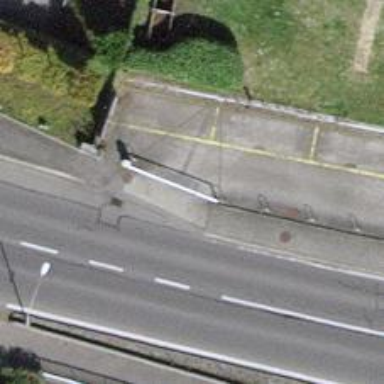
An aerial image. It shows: Lift gate barrier.